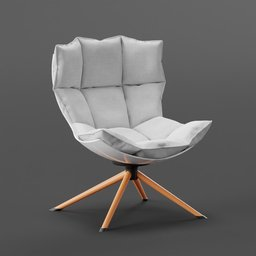
Label: furniture